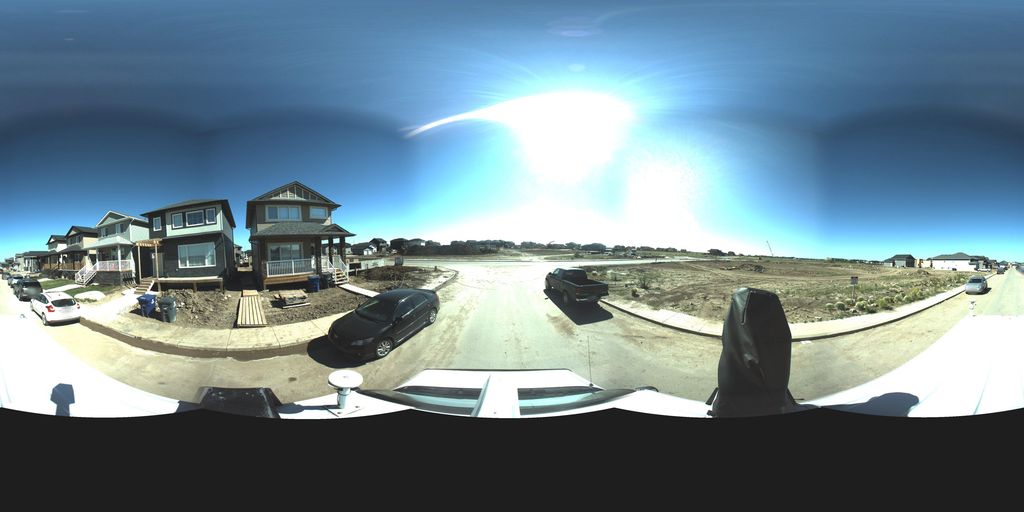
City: saskatoon